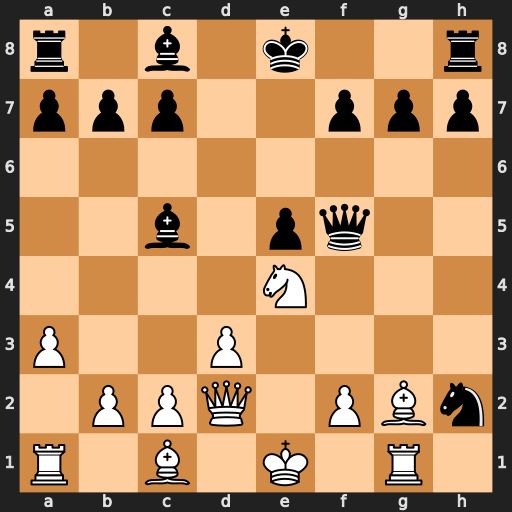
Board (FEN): r1b1k2r/ppp2ppp/8/2b1pq2/4N3/P2P4/1PPQ1PBn/R1B1K1R1
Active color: w
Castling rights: Qkq
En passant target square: -
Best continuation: Nxc5 Nf3+ Bxf3